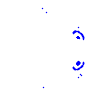
Particle: electron